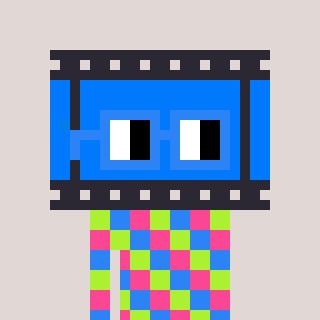
a pixel art character with square blue glasses, a film strip-shaped head and a darkpink-colored body on a warm background